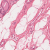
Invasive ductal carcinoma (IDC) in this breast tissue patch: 0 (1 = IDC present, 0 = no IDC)